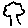
Label: tree